五年级 · 立体几何学
下面四个容器中, 体积最大的（）。

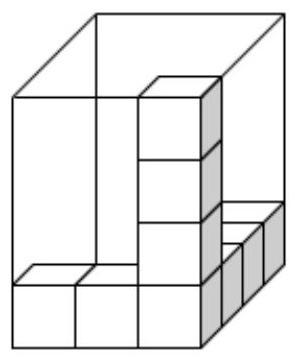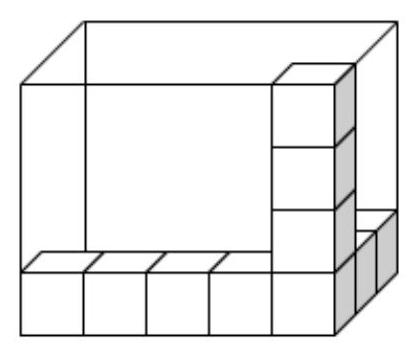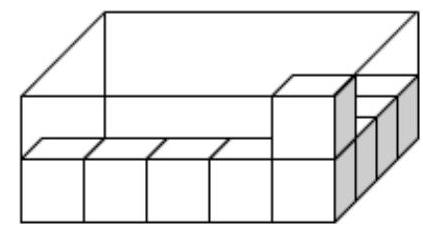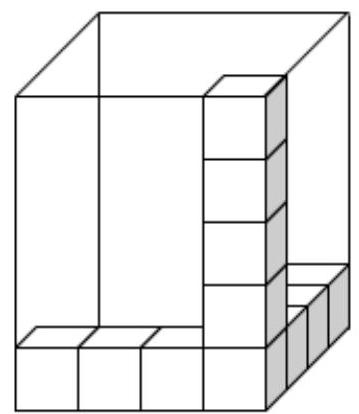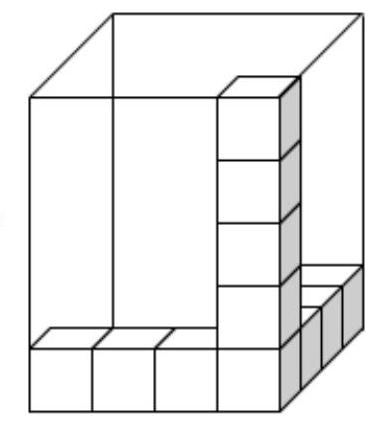
A.

B.

C.

D.

答案: D
解析: 解$\mathrm{D}$

【分析】利用数正方体的数量求出各个容器的长、宽和高的数据, 利用长方体的体积公式 $\mathrm{V}=\mathrm{abh}$ 计算解答即可。

【详解】A. $4 \times 3 \times 4=48$

B. $5 \times 3 \times 4=60$

C. $5 \times 4 \times 2=40$

D. $4 \times 4 \times 5=80$

因为 $80>60>48>40$, 所以

的体积最大。

故答案为: D

【点睛】本题考查了长方体体积公式的应用。